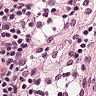
Metastatic tissue present: no